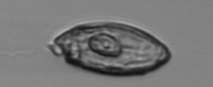
Label: Katodinium_or_Torodinium